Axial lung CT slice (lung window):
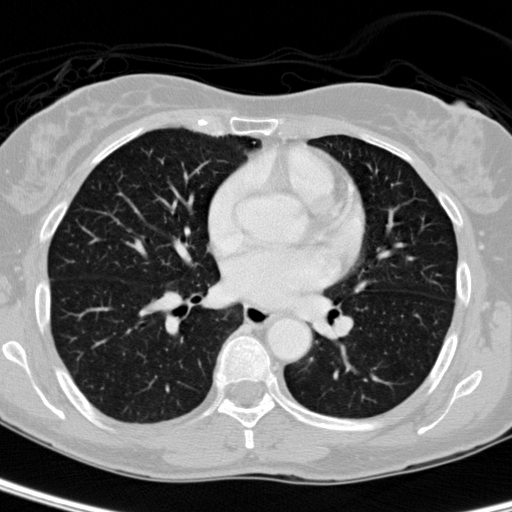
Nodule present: no